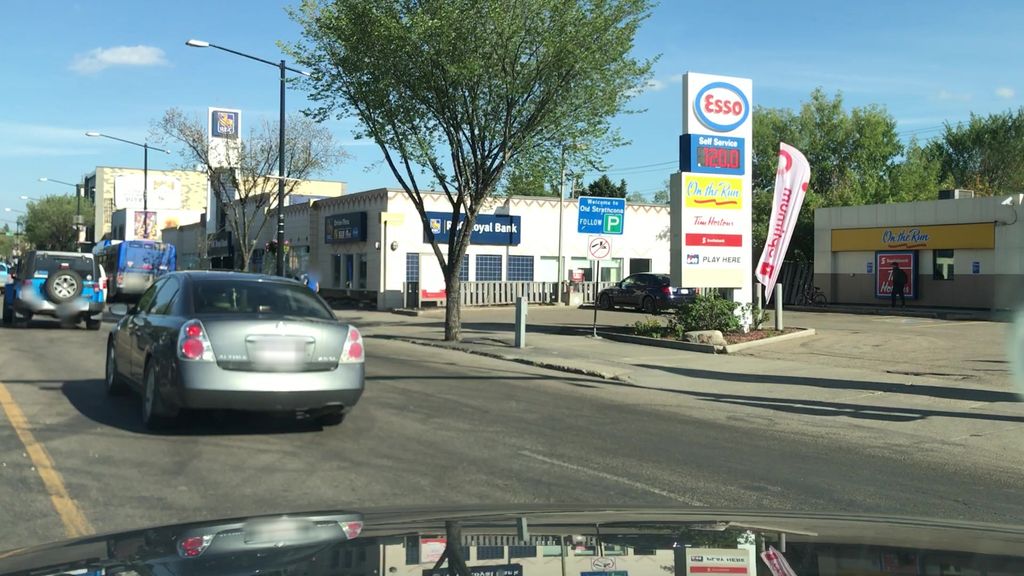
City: edmonton